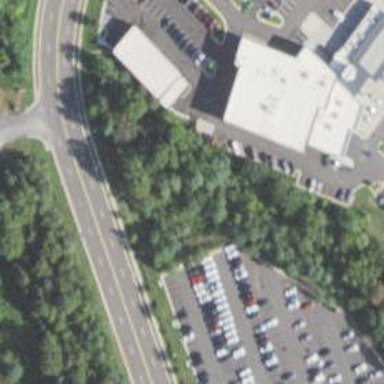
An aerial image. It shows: Retail building with car shop.